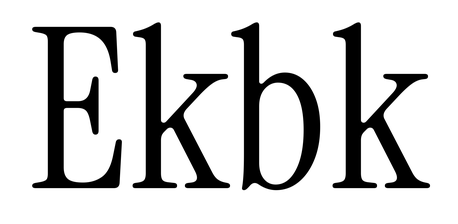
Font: InstrumentSerif-Regular